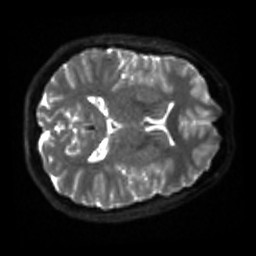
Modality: sbref
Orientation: axial
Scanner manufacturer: siemens
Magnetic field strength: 3 T
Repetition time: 4 s
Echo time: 0.0594 s